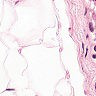
Metastatic tissue present: no